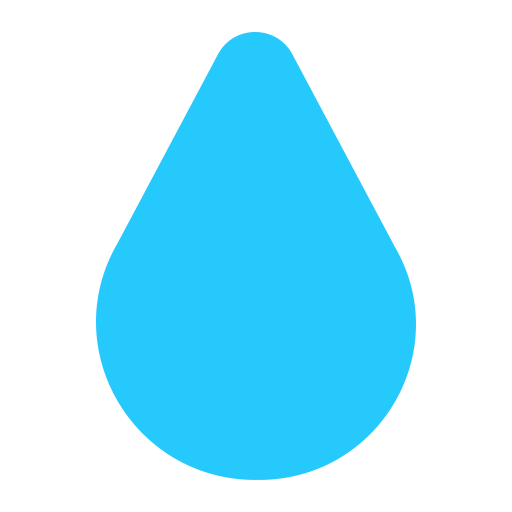
droplet flat